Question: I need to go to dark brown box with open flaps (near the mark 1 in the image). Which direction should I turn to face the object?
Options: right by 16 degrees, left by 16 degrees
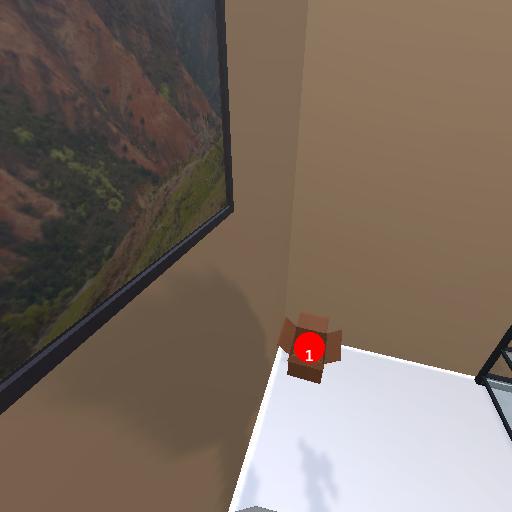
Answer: right by 16 degrees